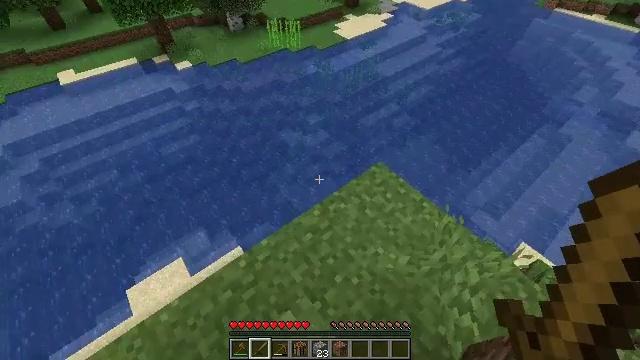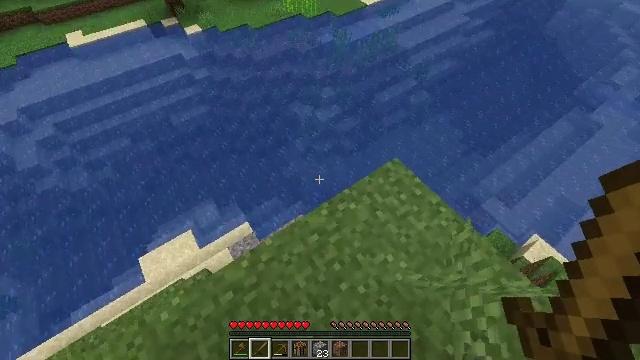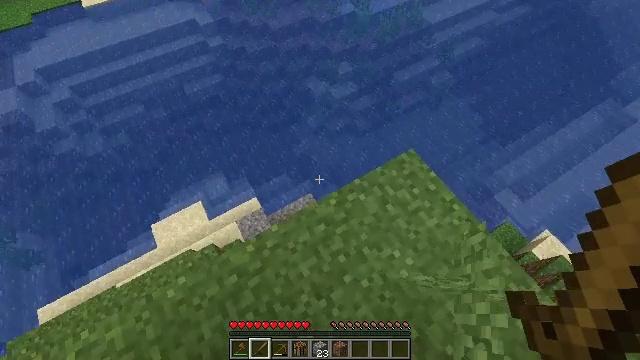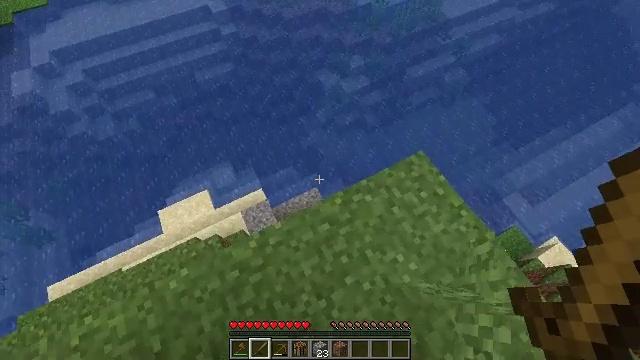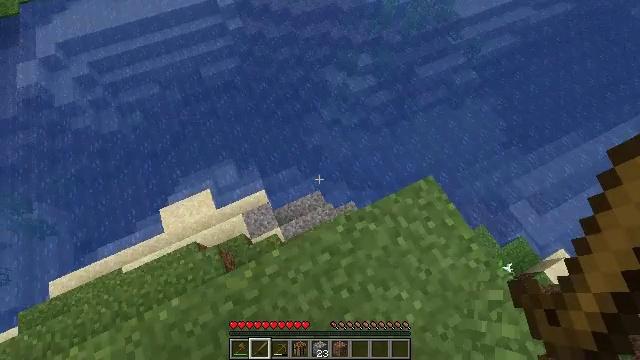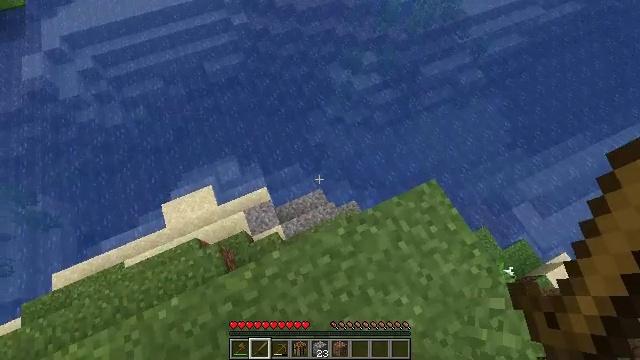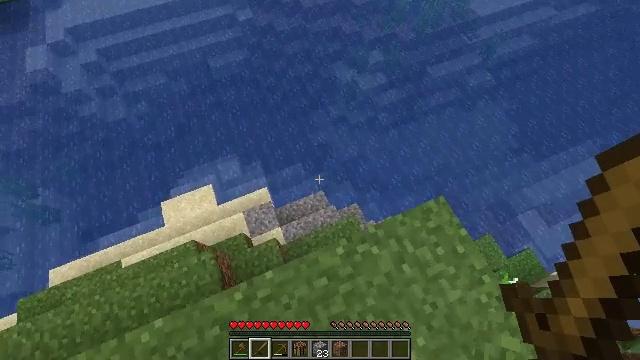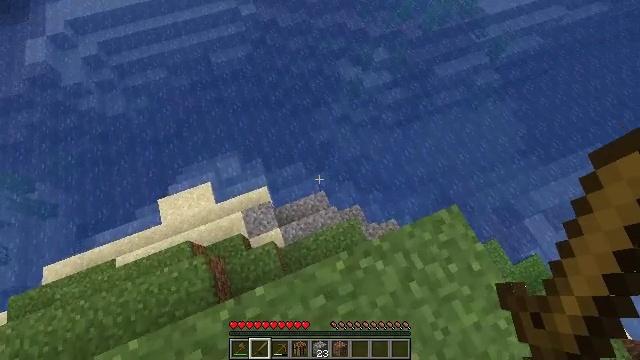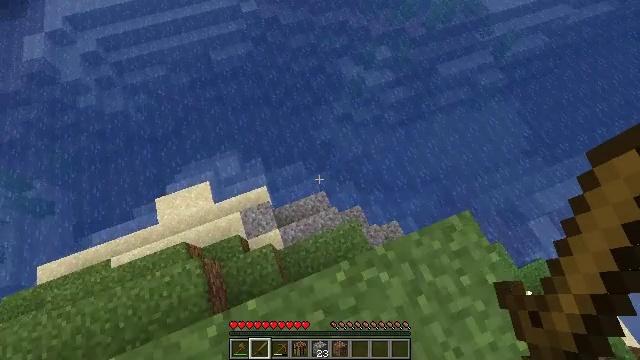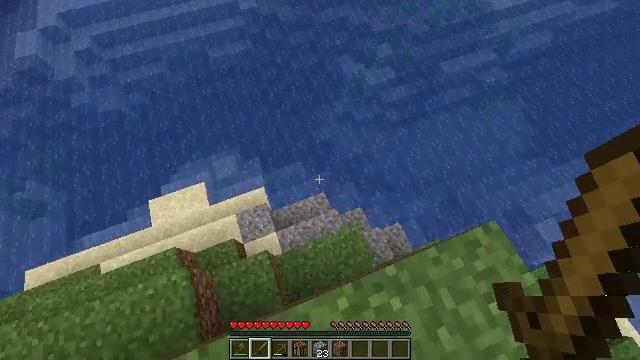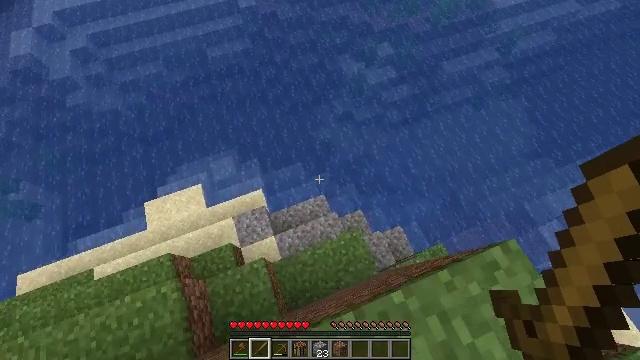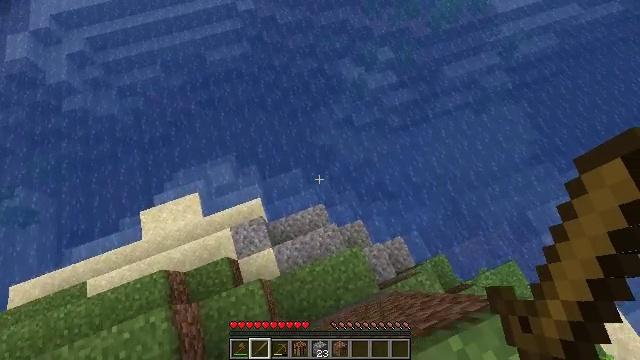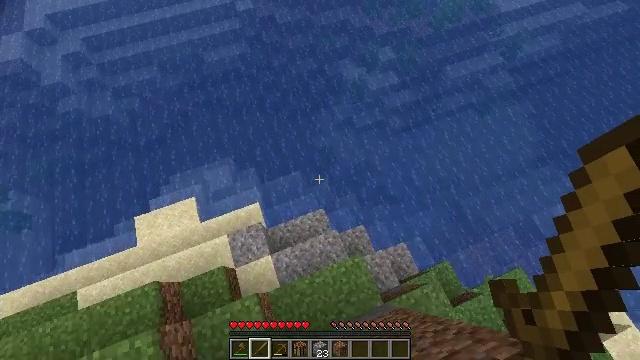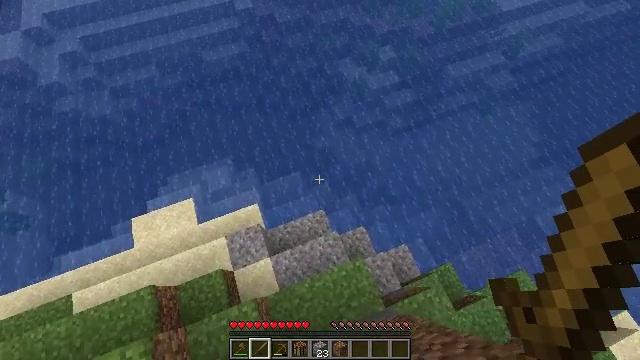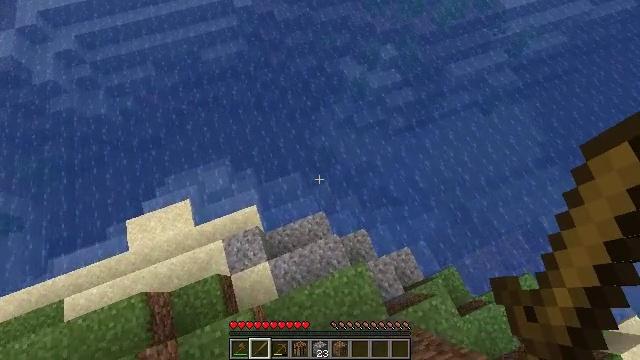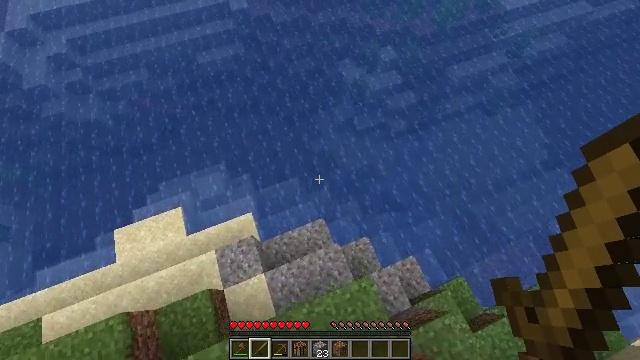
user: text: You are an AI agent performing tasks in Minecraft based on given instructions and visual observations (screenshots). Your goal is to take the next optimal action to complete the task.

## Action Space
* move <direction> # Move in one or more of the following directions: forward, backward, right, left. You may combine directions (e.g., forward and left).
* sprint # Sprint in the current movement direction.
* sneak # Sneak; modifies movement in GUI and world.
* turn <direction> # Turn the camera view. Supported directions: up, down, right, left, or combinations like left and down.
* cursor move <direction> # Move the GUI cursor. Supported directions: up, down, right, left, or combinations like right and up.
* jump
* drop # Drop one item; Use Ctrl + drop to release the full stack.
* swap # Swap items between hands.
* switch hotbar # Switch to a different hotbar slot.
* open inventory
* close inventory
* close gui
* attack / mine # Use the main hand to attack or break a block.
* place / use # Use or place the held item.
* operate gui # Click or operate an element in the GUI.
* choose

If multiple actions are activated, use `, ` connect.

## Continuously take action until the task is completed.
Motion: motion action
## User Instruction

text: Break the sugar cane.
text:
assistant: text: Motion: move forward, turn left and down
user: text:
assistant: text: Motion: move forward, turn left and down
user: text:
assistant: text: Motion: move forward, turn left and down
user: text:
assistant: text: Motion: move forward, turn left and down
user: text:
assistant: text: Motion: move forward, turn left
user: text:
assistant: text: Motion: move forward, turn left
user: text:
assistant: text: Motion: move forward, turn left
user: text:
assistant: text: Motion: move forward
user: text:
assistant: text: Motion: move forward
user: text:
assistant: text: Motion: move forward
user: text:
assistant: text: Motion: move forward
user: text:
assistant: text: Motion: move forward, jump
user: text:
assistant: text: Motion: move forward, jump
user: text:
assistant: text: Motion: move forward, jump
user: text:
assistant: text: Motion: move forward, turn up, jump
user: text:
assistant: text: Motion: move forward, turn up
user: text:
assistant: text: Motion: move forward, turn up
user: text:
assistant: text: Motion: move forward
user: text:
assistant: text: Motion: move forward
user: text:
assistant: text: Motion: move forward
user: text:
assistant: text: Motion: move forward
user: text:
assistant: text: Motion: move forward
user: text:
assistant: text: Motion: move forward
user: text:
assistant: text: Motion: move forward, turn up
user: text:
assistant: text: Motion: move forward
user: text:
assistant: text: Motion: move forward
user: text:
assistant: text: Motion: move forward
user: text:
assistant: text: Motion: move forward, turn up
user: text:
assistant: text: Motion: move forward, turn left and up
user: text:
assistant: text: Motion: move forward, turn left and up